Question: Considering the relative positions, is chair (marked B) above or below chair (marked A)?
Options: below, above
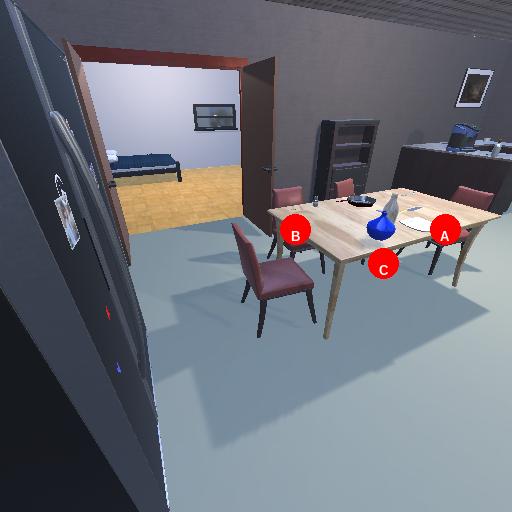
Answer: below